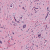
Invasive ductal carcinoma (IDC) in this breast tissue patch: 1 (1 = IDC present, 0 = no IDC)